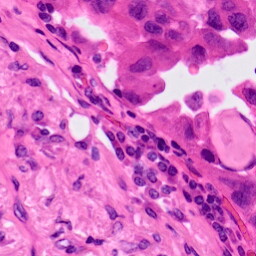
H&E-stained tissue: Lung